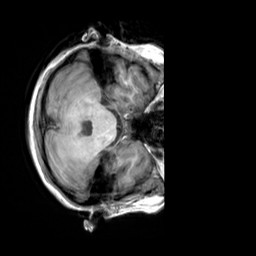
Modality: T1w
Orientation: axial
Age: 27
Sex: female
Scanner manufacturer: siemens
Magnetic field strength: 3 T
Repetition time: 2.3 s
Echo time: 0.00303 s